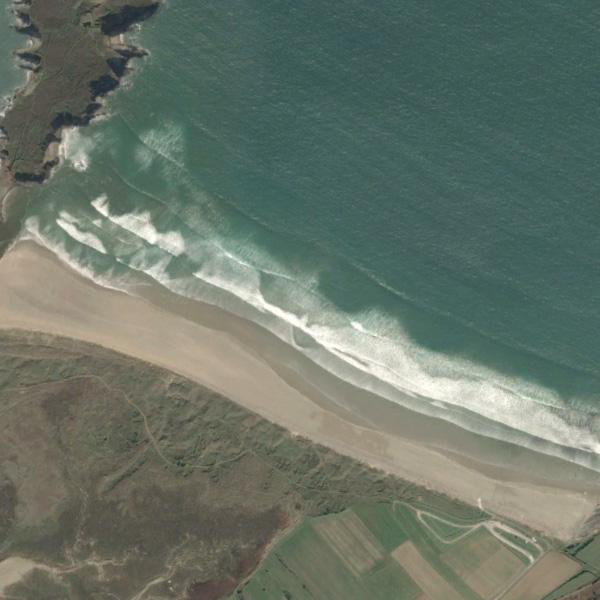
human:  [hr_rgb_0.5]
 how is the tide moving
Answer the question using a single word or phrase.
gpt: falling